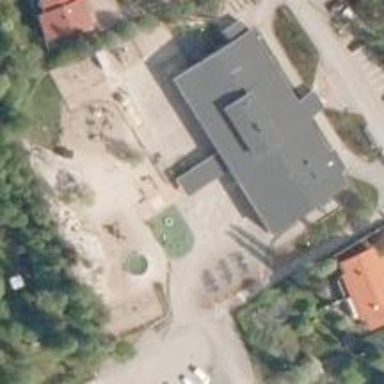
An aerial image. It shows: School.